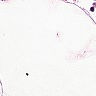
Metastatic tissue present: no